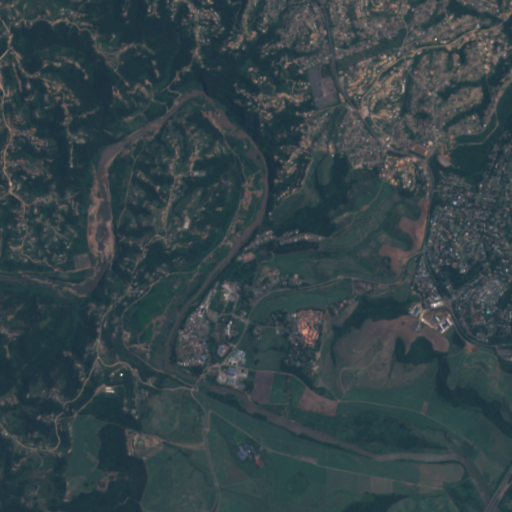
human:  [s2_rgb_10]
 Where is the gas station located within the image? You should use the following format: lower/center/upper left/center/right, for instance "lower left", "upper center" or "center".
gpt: The gas station is located in the center right of the image.
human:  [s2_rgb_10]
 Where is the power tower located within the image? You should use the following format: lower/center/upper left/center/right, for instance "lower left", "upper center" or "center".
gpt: There is no power tower in the image.